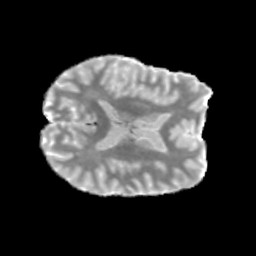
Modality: MD
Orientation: axial
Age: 37
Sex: male
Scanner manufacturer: siemens
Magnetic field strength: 3 T
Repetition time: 3.23 s
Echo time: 0.0892 s